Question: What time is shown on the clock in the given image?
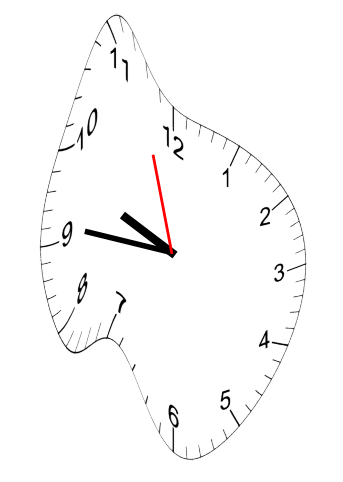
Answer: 09:45:57